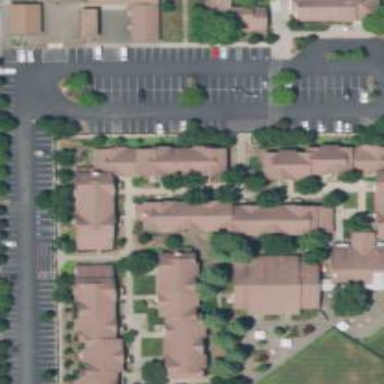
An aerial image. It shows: Dormitory building.